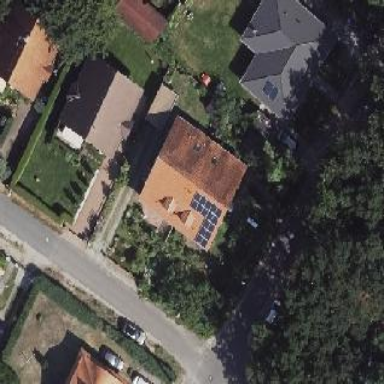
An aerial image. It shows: Semidetached house with gabled roof.